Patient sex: F
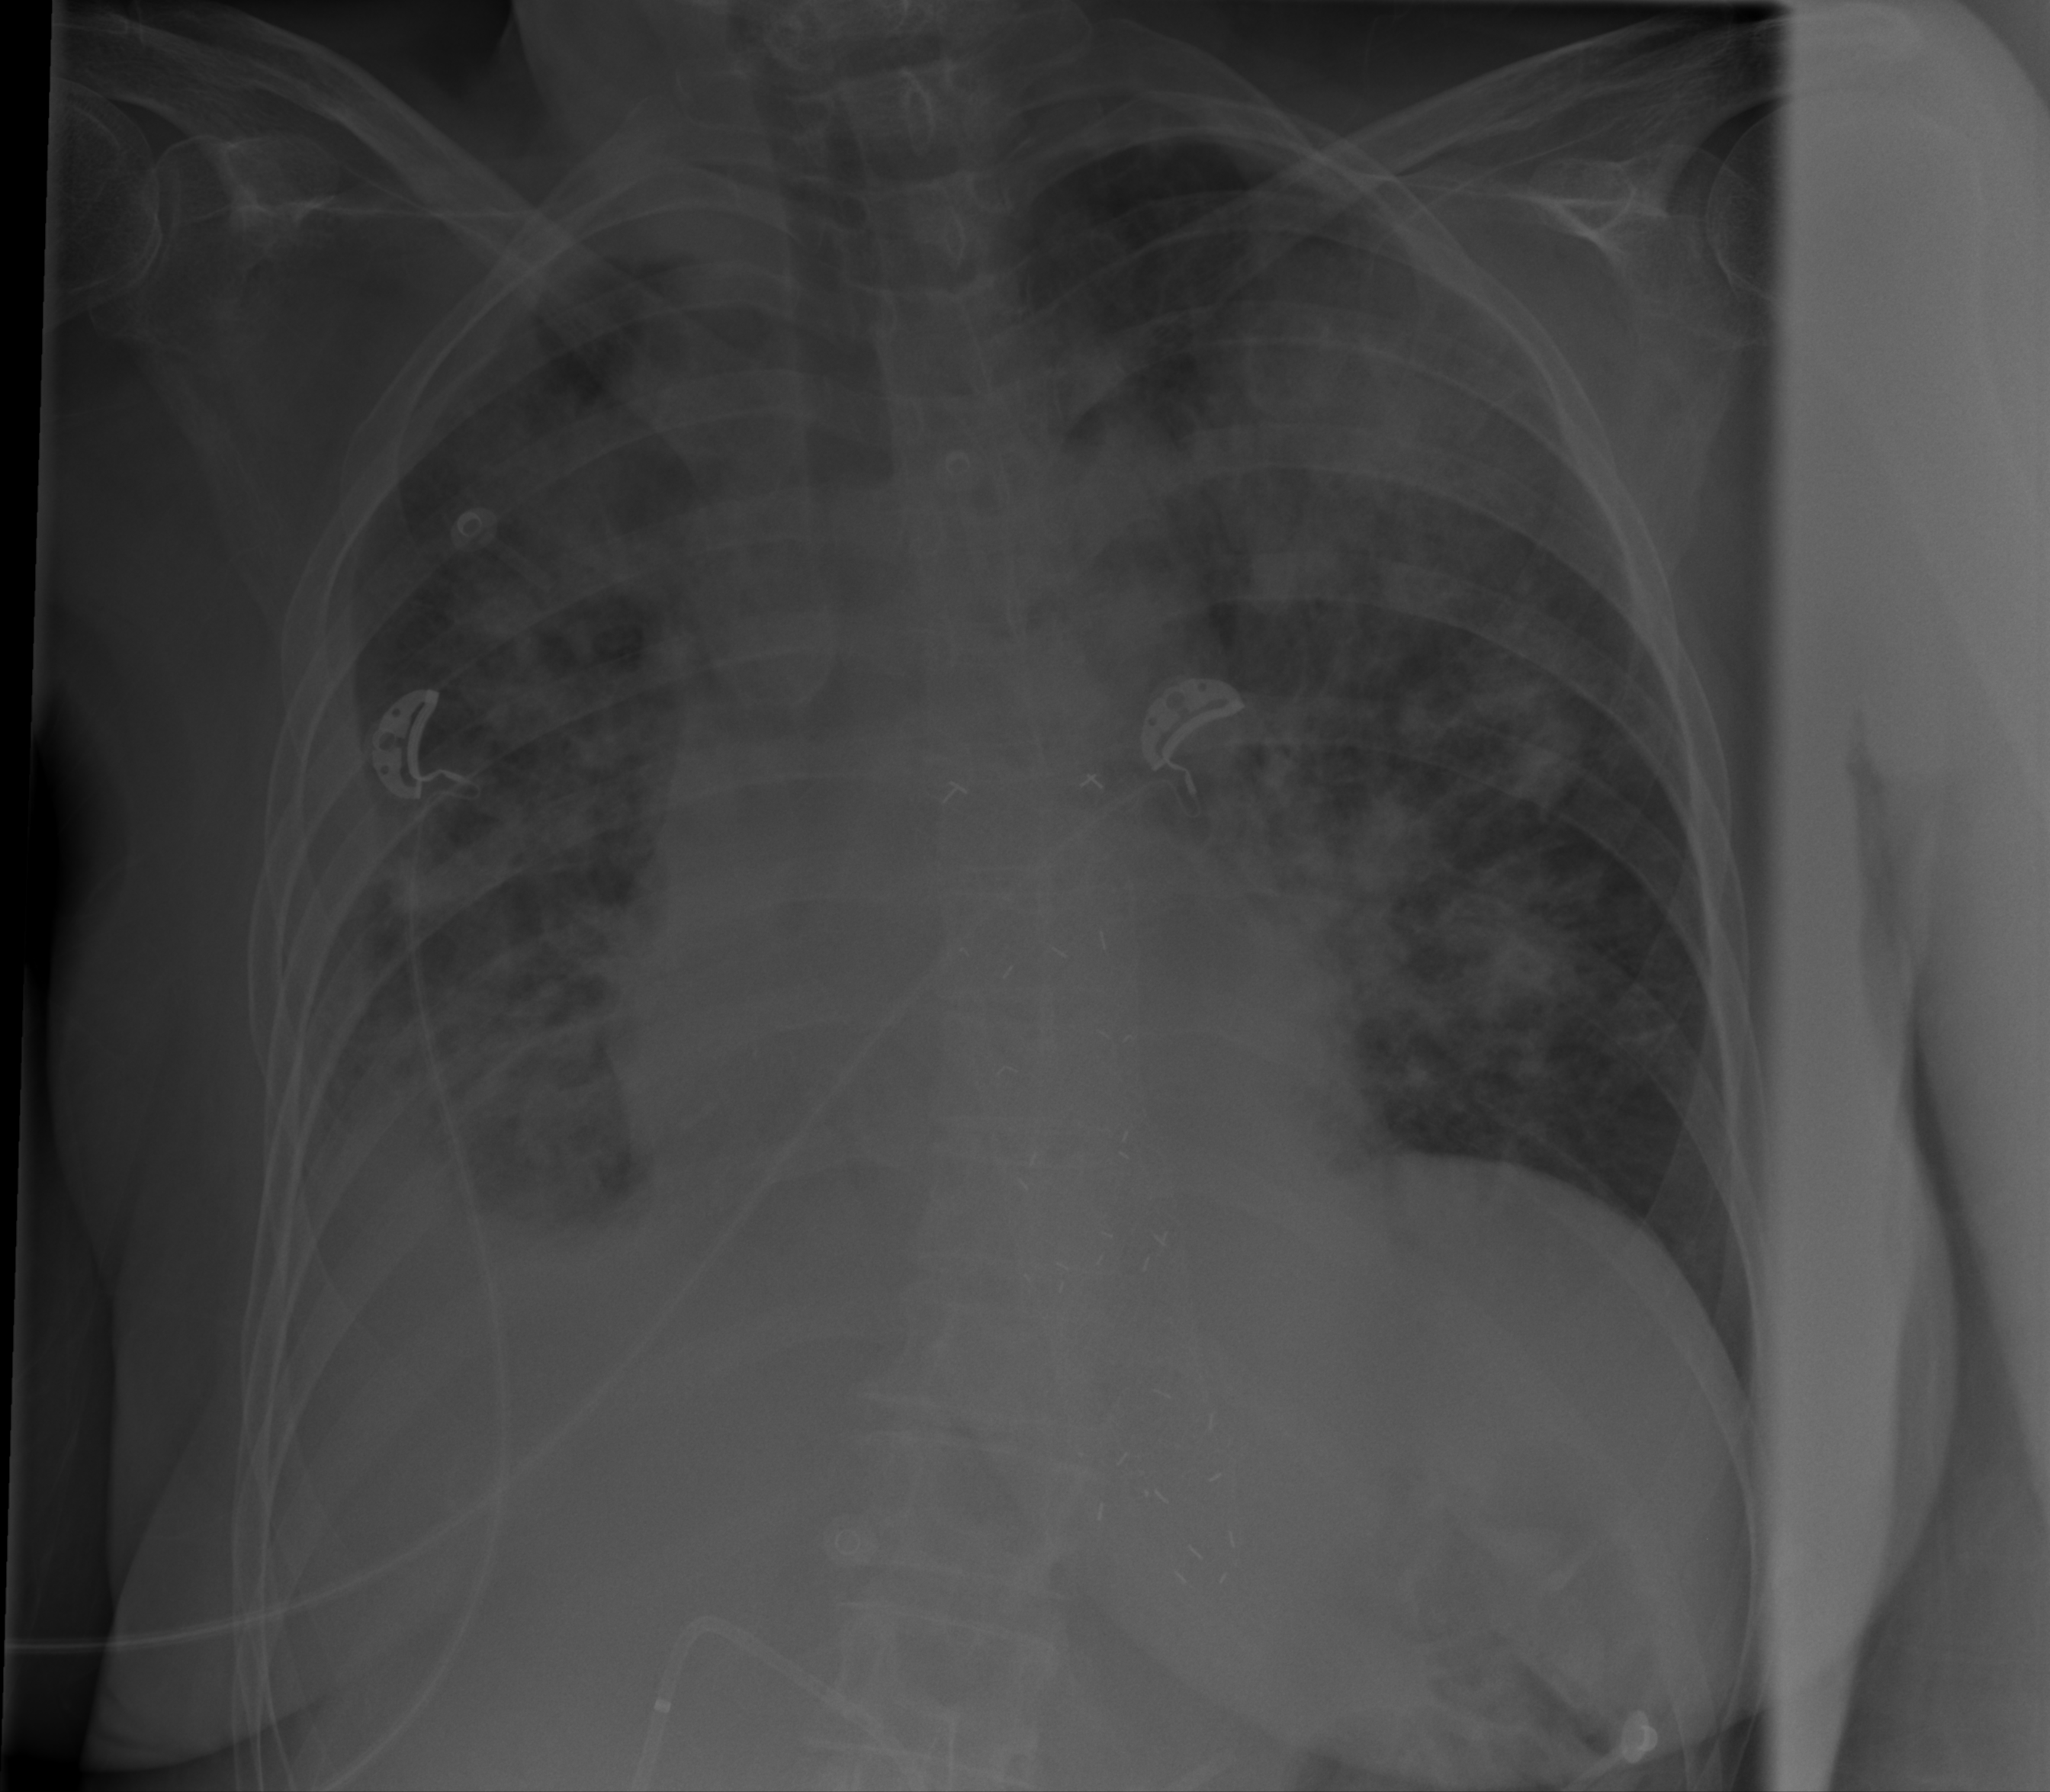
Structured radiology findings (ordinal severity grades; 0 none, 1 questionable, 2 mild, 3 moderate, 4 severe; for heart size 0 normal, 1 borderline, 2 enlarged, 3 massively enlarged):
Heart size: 0
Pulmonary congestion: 0
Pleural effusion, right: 3
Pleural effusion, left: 0
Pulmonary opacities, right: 3
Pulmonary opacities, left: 3
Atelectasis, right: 3
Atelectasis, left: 3